Question: The following code seems to throw a 'NullPointerException' at the 'QuestionRepository' class, but I don't managed to fix it. I don't know if I have done anything wrong with the context dependency injection?
Entity
'''
@Entity
@NamedQueries({
@NamedQuery(name=Question.ALL, query="SELECT q FROM Question q")
})
public class Question implements Serializable {
private static final long serialVersionUID = 2402027045394206281L;
public static final String ALL = "Question.all";
'''
Repository
'''
@Named
public class QuestionRepository {
@PersistenceContext(unitName="SertifikatPU")
private EntityManager entityManager;
public List<Question> all() {
TypedQuery<Question> query = entityManager.createNamedQuery(Question.ALL, Question.class);
return query.getResultList();
}
}
'''
EJB
'''
@Local(QuestionLocal.class)
@Stateless
public class QuestionServiceBean implements QuestionLocal {
@Inject
private QuestionRepository questionRepository;
@Override
public List<Question> findAllQuestions() {
return questionRepository.all();
}
}
'''
Backing bean
'''
@ManagedBean
@ViewScoped
public class QuestionIndexBean implements Serializable {
private static final long serialVersionUID = 4228471944163051591L;
@Inject
private QuestionLocal questionBean;
private List<Question> questions;
public void init() {
setQuestions(questionBean.findAllQuestions());
}
public List<Question> getQuestions() {
return questions;
}
public void setQuestions(List<Question> questions) {
this.questions = questions;
}
}
'''
Exception:
'''
WARNING: A system exception occurred during an invocation on EJB QuestionServiceBean method public java.util.List com.mycompany.application.QuestionServiceBean.findAllQuestions()
javax.ejb.EJBException
at com.sun.ejb.containers.BaseContainer.processSystemException(BaseContainer.java:5193)
at com.sun.ejb.containers.BaseContainer.completeNewTx(BaseContainer.java:5091)
at com.sun.ejb.containers.BaseContainer.postInvokeTx(BaseContainer.java:4879)
at com.sun.ejb.containers.BaseContainer.postInvoke(BaseContainer.java:2039)
at com.sun.ejb.containers.BaseContainer.postInvoke(BaseContainer.java:1990)
at com.sun.ejb.containers.EJBLocalObjectInvocationHandler.invoke(EJBLocalObjectInvocationHandler.java:222)
at com.sun.ejb.containers.EJBLocalObjectInvocationHandlerDelegate.invoke(EJBLocalObjectInvocationHandlerDelegate.java:88)
at $Proxy208.findAllQuestions(Unknown Source)
at sun.reflect.NativeMethodAccessorImpl.invoke0(Native Method)
at sun.reflect.NativeMethodAccessorImpl.invoke(NativeMethodAccessorImpl.java:39)
at sun.reflect.DelegatingMethodAccessorImpl.invoke(DelegatingMethodAccessorImpl.java:25)
at java.lang.reflect.Method.invoke(Method.java:597)
at org.jboss.weld.util.reflection.SecureReflections$13.work(SecureReflections.java:305)
at org.jboss.weld.util.reflection.SecureReflectionAccess.run(SecureReflectionAccess.java:54)
at org.jboss.weld.util.reflection.SecureReflectionAccess.runAsInvocation(SecureReflectionAccess.java:163)
at org.jboss.weld.util.reflection.SecureReflections.invoke(SecureReflections.java:299)
at org.jboss.weld.bean.proxy.EnterpriseBeanProxyMethodHandler.invoke(EnterpriseBeanProxyMethodHandler.java:125)
at org.jboss.weld.bean.proxy.EnterpriseTargetBeanInstance.invoke(EnterpriseTargetBeanInstance.java:62)
at org.jboss.weld.bean.proxy.ProxyMethodHandler.invoke(ProxyMethodHandler.java:125)
at com.mycompany.application.org$jboss$weld$bean-SertifikatEJB_jar-SessionBean-QuestionServiceBean_$$_WeldProxy.findAllQuestions(org$jboss$weld$bean-SertifikatEJB_jar-SessionBean-QuestionServiceBean_$$_WeldProxy.java)
at com.mycompany.web.QuestionIndexBean.init(QuestionIndexBean.java:25)
at sun.reflect.NativeMethodAccessorImpl.invoke0(Native Method)
at sun.reflect.NativeMethodAccessorImpl.invoke(NativeMethodAccessorImpl.java:39)
at sun.reflect.DelegatingMethodAccessorImpl.invoke(DelegatingMethodAccessorImpl.java:25)
at java.lang.reflect.Method.invoke(Method.java:597)
at com.sun.el.parser.AstValue.invoke(AstValue.java:234)
at com.sun.el.MethodExpressionImpl.invoke(MethodExpressionImpl.java:297)
at org.jboss.weld.util.el.ForwardingMethodExpression.invoke(ForwardingMethodExpression.java:43)
at org.jboss.weld.el.WeldMethodExpression.invoke(WeldMethodExpression.java:56)
at com.sun.faces.facelets.el.TagMethodExpression.invoke(TagMethodExpression.java:105)
at com.sun.faces.facelets.tag.jsf.core.DeclarativeSystemEventListener.processEvent(EventHandler.java:128)
at javax.faces.component.UIComponent$ComponentSystemEventListenerAdapter.processEvent(UIComponent.java:2508)
at javax.faces.event.SystemEvent.processListener(SystemEvent.java:106)
at com.sun.faces.application.ApplicationImpl.processListeners(ApplicationImpl.java:2129)
at com.sun.faces.application.ApplicationImpl.invokeComponentListenersFor(ApplicationImpl.java:2077)
at com.sun.faces.application.ApplicationImpl.publishEvent(ApplicationImpl.java:286)
at com.sun.faces.application.ApplicationImpl.publishEvent(ApplicationImpl.java:244)
at javax.faces.application.ApplicationWrapper.publishEvent(ApplicationWrapper.java:670)
at com.sun.faces.lifecycle.RenderResponsePhase.execute(RenderResponsePhase.java:108)
at com.sun.faces.lifecycle.Phase.doPhase(Phase.java:101)
at com.sun.faces.lifecycle.LifecycleImpl.render(LifecycleImpl.java:139)
at javax.faces.webapp.FacesServlet.service(FacesServlet.java:594)
at org.apache.catalina.core.StandardWrapper.service(StandardWrapper.java:1539)
at org.apache.catalina.core.StandardWrapperValve.invoke(StandardWrapperValve.java:281)
at org.apache.catalina.core.StandardContextValve.invoke(StandardContextValve.java:175)
at org.apache.catalina.core.StandardPipeline.doInvoke(StandardPipeline.java:655)
at org.apache.catalina.core.StandardPipeline.invoke(StandardPipeline.java:595)
at com.sun.enterprise.web.WebPipeline.invoke(WebPipeline.java:98)
at com.sun.enterprise.web.PESessionLockingStandardPipeline.invoke(PESessionLockingStandardPipeline.java:91)
at org.apache.catalina.core.StandardHostValve.invoke(StandardHostValve.java:162)
at org.apache.catalina.connector.CoyoteAdapter.doService(CoyoteAdapter.java:330)
at org.apache.catalina.connector.CoyoteAdapter.service(CoyoteAdapter.java:231)
at com.sun.enterprise.v3.services.impl.ContainerMapper.service(ContainerMapper.java:174)
at com.sun.grizzly.http.ProcessorTask.invokeAdapter(ProcessorTask.java:828)
at com.sun.grizzly.http.ProcessorTask.doProcess(ProcessorTask.java:725)
at com.sun.grizzly.http.ProcessorTask.process(ProcessorTask.java:1019)
at com.sun.grizzly.http.DefaultProtocolFilter.execute(DefaultProtocolFilter.java:225)
at com.sun.grizzly.DefaultProtocolChain.executeProtocolFilter(DefaultProtocolChain.java:137)
at com.sun.grizzly.DefaultProtocolChain.execute(DefaultProtocolChain.java:104)
at com.sun.grizzly.DefaultProtocolChain.execute(DefaultProtocolChain.java:90)
at com.sun.grizzly.http.HttpProtocolChain.execute(HttpProtocolChain.java:79)
at com.sun.grizzly.ProtocolChainContextTask.doCall(ProtocolChainContextTask.java:54)
at com.sun.grizzly.SelectionKeyContextTask.call(SelectionKeyContextTask.java:59)
at com.sun.grizzly.ContextTask.run(ContextTask.java:71)
at com.sun.grizzly.util.AbstractThreadPool$Worker.doWork(AbstractThreadPool.java:532)
at com.sun.grizzly.util.AbstractThreadPool$Worker.run(AbstractThreadPool.java:513)
at java.lang.Thread.run(Thread.java:662)
Caused by: java.lang.NullPointerException
at com.mycompany.repository.QuestionRepository.all(QuestionRepository.java:17)
at com.mycompany.application.QuestionServiceBean.findAllQuestions(QuestionServiceBean.java:21)
at sun.reflect.NativeMethodAccessorImpl.invoke0(Native Method)
at sun.reflect.NativeMethodAccessorImpl.invoke(NativeMethodAccessorImpl.java:39)
at sun.reflect.DelegatingMethodAccessorImpl.invoke(DelegatingMethodAccessorImpl.java:25)
at java.lang.reflect.Method.invoke(Method.java:597)
at org.glassfish.ejb.security.application.EJBSecurityManager.runMethod(EJBSecurityManager.java:1052)
at org.glassfish.ejb.security.application.EJBSecurityManager.invoke(EJBSecurityManager.java:1124)
at com.sun.ejb.containers.BaseContainer.invokeBeanMethod(BaseContainer.java:5366)
at com.sun.ejb.EjbInvocation.invokeBeanMethod(EjbInvocation.java:619)
at com.sun.ejb.containers.interceptors.AroundInvokeChainImpl.invokeNext(InterceptorManager.java:800)
at com.sun.ejb.EjbInvocation.proceed(EjbInvocation.java:571)
at org.jboss.weld.ejb.SessionBeanInterceptor.aroundInvoke(SessionBeanInterceptor.java:46)
at sun.reflect.GeneratedMethodAccessor109.invoke(Unknown Source)
at sun.reflect.DelegatingMethodAccessorImpl.invoke(DelegatingMethodAccessorImpl.java:25)
at java.lang.reflect.Method.invoke(Method.java:597)
at com.sun.ejb.containers.interceptors.AroundInvokeInterceptor.intercept(InterceptorManager.java:861)
at com.sun.ejb.containers.interceptors.AroundInvokeChainImpl.invokeNext(InterceptorManager.java:800)
at com.sun.ejb.EjbInvocation.proceed(EjbInvocation.java:571)
at com.sun.ejb.containers.interceptors.SystemInterceptorProxy.doAround(SystemInterceptorProxy.java:162)
at com.sun.ejb.containers.interceptors.SystemInterceptorProxy.aroundInvoke(SystemInterceptorProxy.java:144)
at sun.reflect.GeneratedMethodAccessor108.invoke(Unknown Source)
at sun.reflect.DelegatingMethodAccessorImpl.invoke(DelegatingMethodAccessorImpl.java:25)
at java.lang.reflect.Method.invoke(Method.java:597)
at com.sun.ejb.containers.interceptors.AroundInvokeInterceptor.intercept(InterceptorManager.java:861)
at com.sun.ejb.containers.interceptors.AroundInvokeChainImpl.invokeNext(InterceptorManager.java:800)
at com.sun.ejb.containers.interceptors.InterceptorManager.intercept(InterceptorManager.java:370)
at com.sun.ejb.containers.BaseContainer.__intercept(BaseContainer.java:5338)
at com.sun.ejb.containers.BaseContainer.intercept(BaseContainer.java:5326)
at com.sun.ejb.containers.EJBLocalObjectInvocationHandler.invoke(EJBLocalObjectInvocationHandler.java:214)
... 61 more
'''
Persistence XML
'''
<?xml version="1.0" encoding="UTF-8"?>
<persistence version="2.0" xmlns="http://java.sun.com/xml/ns/persistence" xmlns:xsi="http://www.w3.org/2001/XMLSchema-instance" xsi:schemaLocation="http://java.sun.com/xml/ns/persistence http://java.sun.com/xml/ns/persistence/persistence_2_0.xsd">
<persistence-unit name="SertifikatPU">
<jta-data-source>jdbc/sertifikat</jta-data-source>
<exclude-unlisted-classes>false</exclude-unlisted-classes>
</persistence-unit>
</persistence>
'''
Project structure:

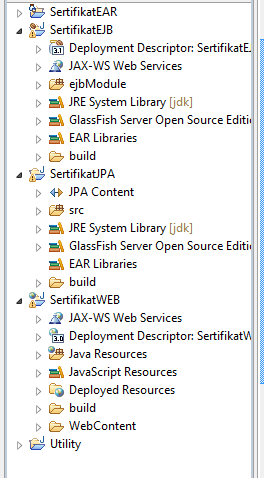
Answer: Try to merge the projects in one. Maybe there is a bug in the frameworks when more than one project is used.